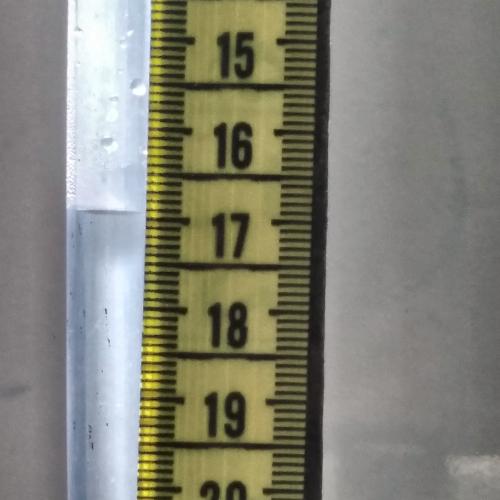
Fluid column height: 16.9 cm